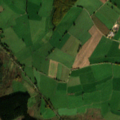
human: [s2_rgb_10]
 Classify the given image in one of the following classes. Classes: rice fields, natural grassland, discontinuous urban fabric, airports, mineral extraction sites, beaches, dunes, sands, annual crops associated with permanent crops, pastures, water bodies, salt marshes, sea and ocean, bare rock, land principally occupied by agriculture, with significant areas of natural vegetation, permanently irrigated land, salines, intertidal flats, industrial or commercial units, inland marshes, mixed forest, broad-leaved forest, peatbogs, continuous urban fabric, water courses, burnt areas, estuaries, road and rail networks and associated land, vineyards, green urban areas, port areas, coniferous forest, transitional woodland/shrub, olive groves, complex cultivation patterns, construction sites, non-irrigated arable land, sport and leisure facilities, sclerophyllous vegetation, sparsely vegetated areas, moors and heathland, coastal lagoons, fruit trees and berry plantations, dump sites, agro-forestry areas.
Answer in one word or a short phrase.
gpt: pastures, coniferous forest, mixed forest, inland marshes